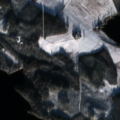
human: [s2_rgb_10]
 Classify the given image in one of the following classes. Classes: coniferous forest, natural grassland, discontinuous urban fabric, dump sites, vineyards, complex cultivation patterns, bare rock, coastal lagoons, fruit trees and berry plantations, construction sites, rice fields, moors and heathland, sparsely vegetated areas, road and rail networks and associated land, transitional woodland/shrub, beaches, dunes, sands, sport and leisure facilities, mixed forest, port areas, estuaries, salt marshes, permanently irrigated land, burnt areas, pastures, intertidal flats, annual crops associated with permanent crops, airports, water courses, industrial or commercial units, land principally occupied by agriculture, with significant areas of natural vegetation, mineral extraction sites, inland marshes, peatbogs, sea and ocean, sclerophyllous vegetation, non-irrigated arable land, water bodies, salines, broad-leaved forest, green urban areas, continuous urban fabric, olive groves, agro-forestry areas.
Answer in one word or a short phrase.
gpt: non-irrigated arable land, coniferous forest, mixed forest, transitional woodland/shrub, water bodies